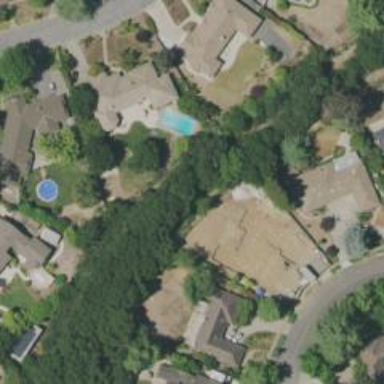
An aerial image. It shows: Swimming pool located in leisure land.